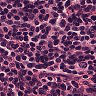
Metastatic tissue present: no